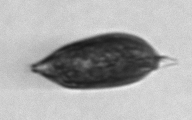
Label: Prorocentrum_micans